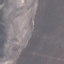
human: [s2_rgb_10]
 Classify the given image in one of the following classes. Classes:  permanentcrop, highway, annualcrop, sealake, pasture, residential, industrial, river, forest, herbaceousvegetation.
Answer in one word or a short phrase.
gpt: HerbaceousVegetation